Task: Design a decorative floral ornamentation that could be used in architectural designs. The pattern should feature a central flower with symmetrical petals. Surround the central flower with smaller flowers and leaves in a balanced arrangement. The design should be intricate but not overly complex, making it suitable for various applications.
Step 1681:
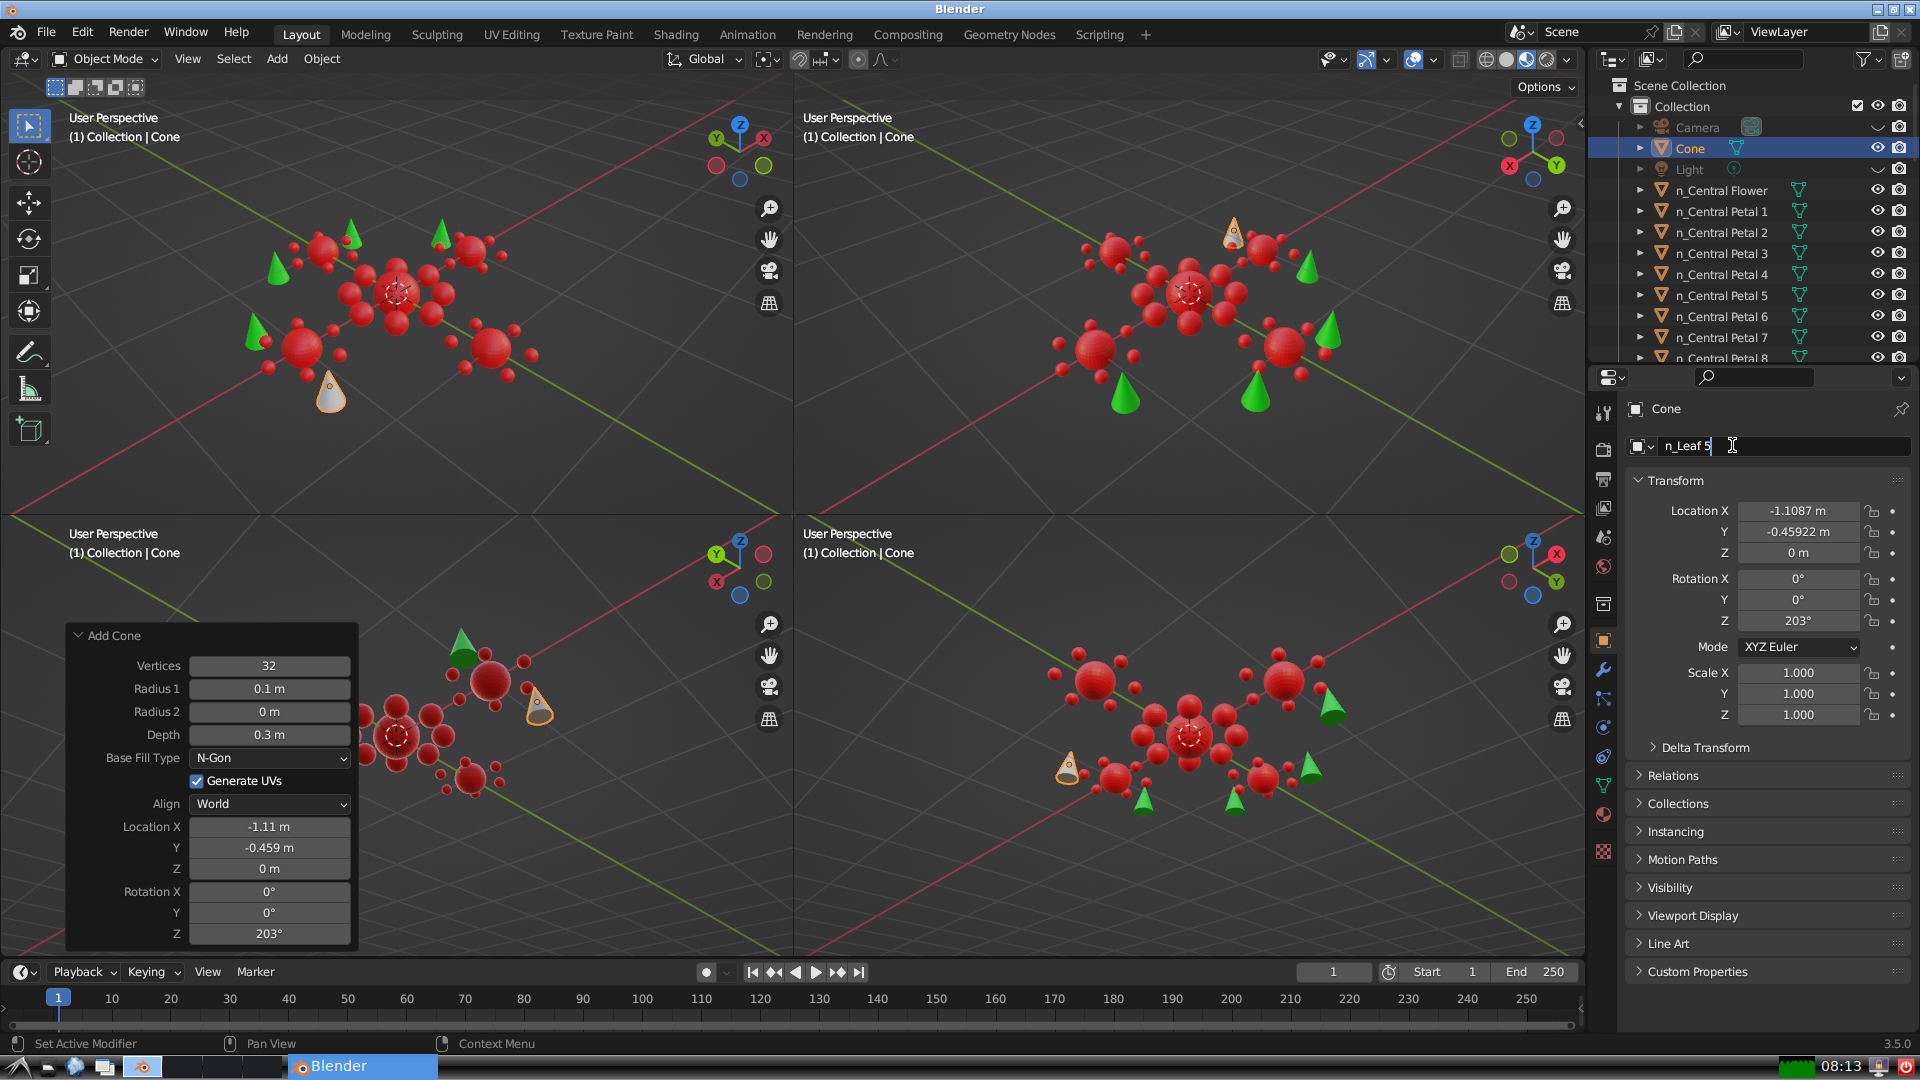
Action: {"key_press": ['Return']}